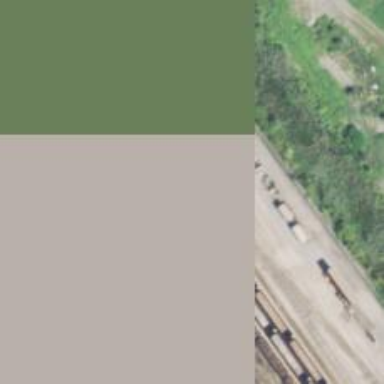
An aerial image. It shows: Railway yard in service.